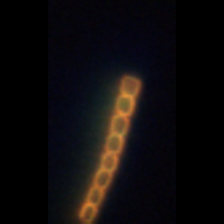
Taxon: Skeletonema
Group: Diatoms